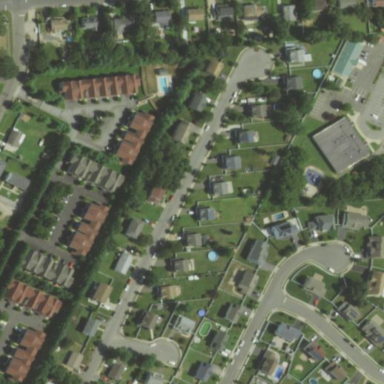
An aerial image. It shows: Neighborhood.